RGB frame:
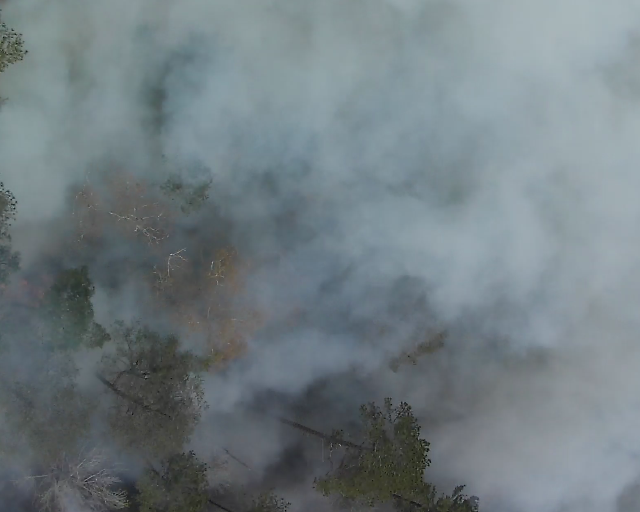
Thermal frame:
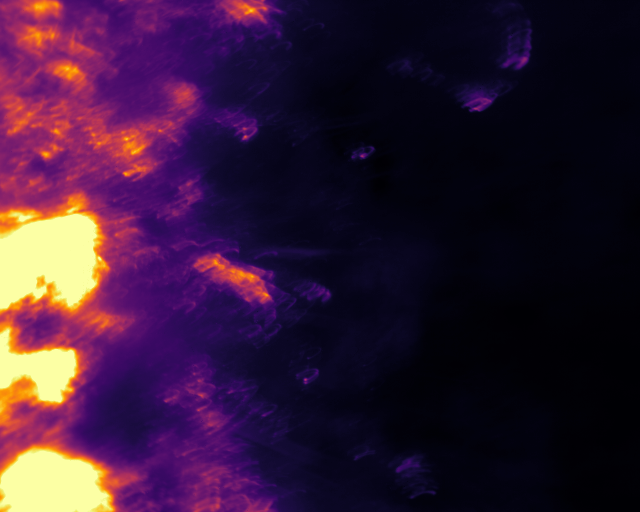
Captured: 2026-02-26 03:11:11
Pixels at or above 80 °C: 61909 (fraction of frame: 0.1889)